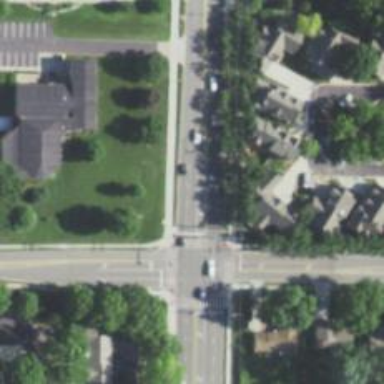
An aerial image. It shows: Solid crossing edge road marking.